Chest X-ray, PA view. Patient: 24 years old, sex M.
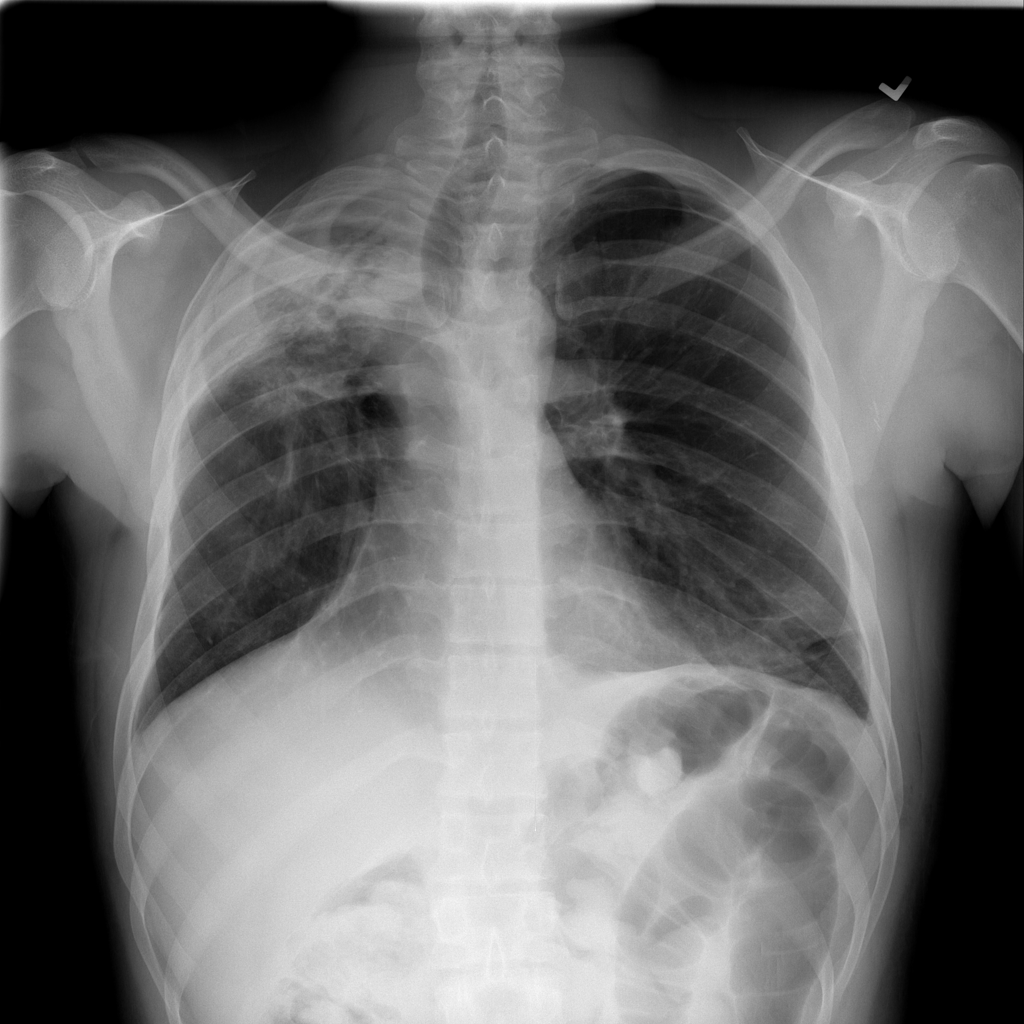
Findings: No Finding